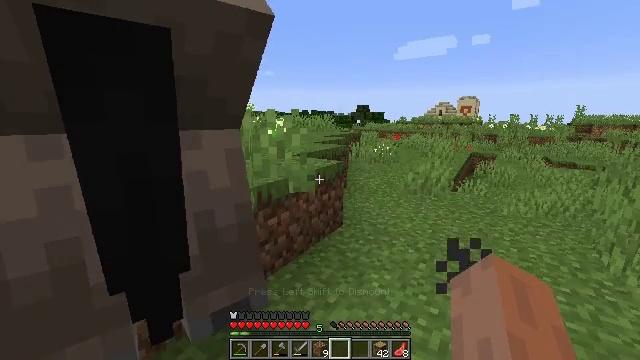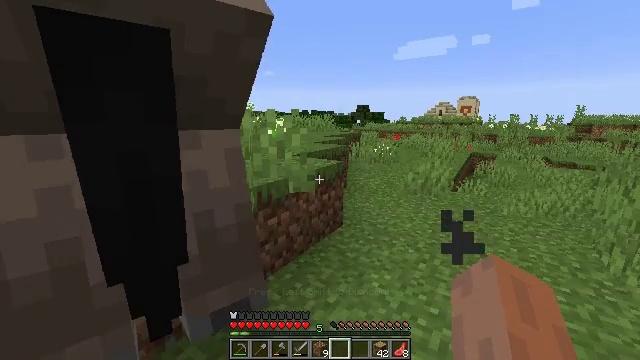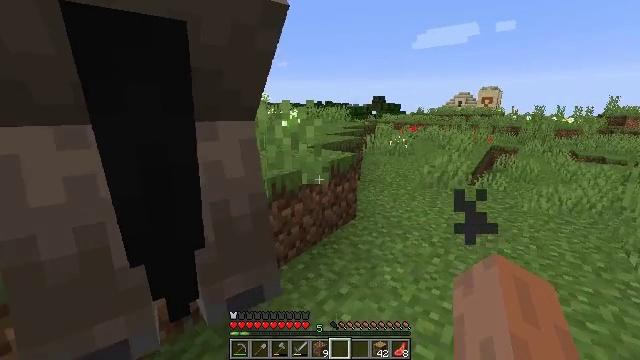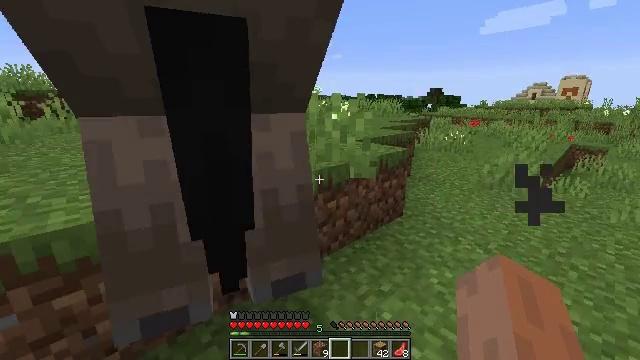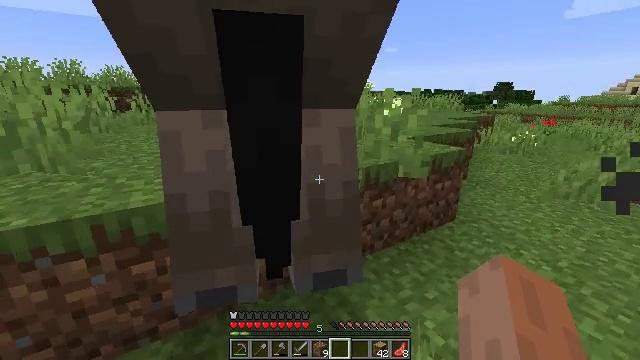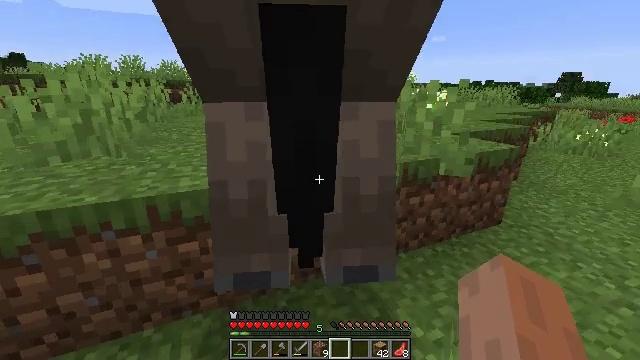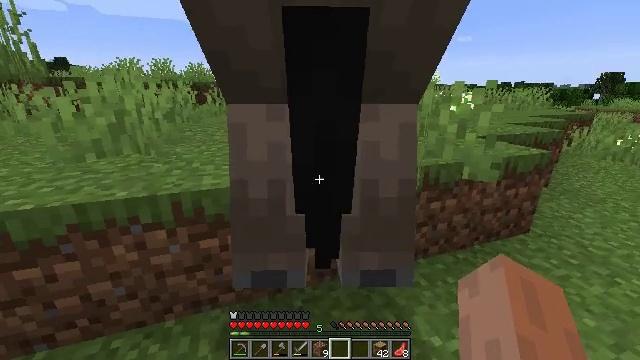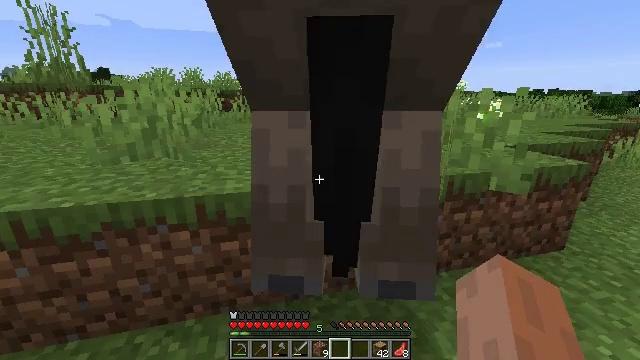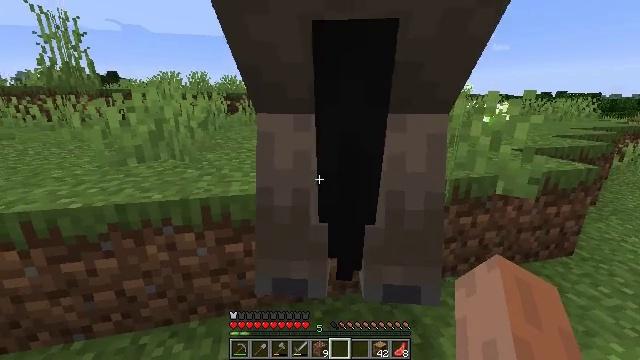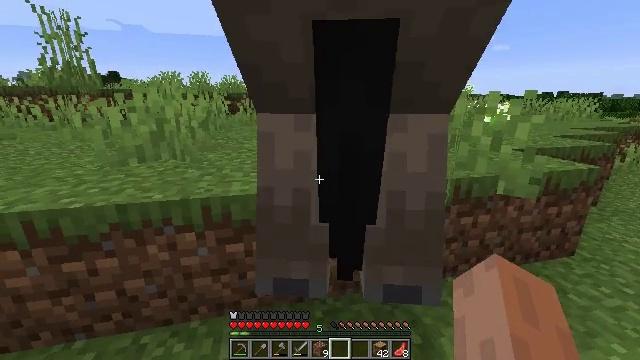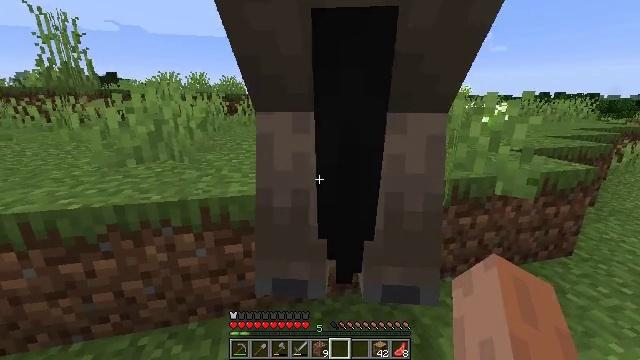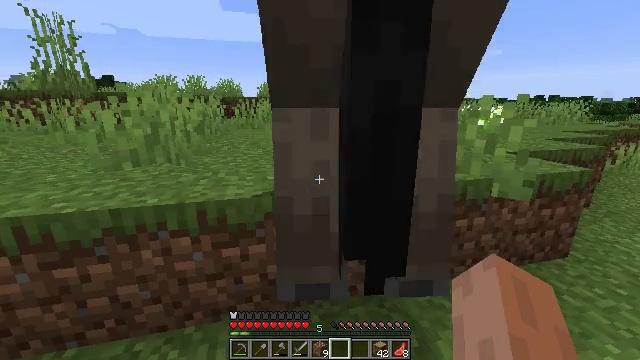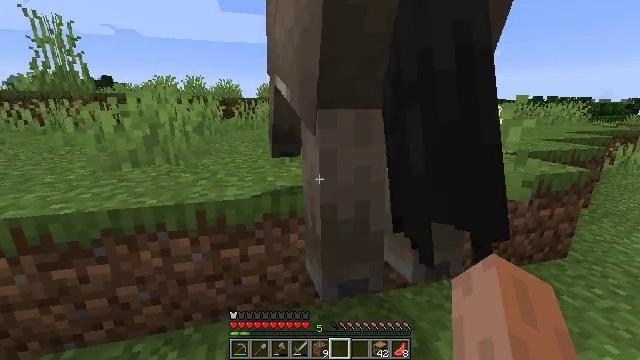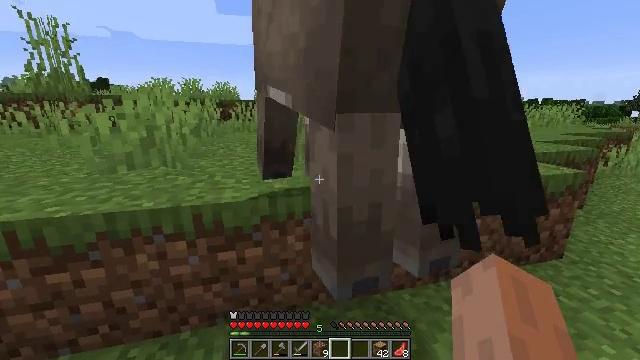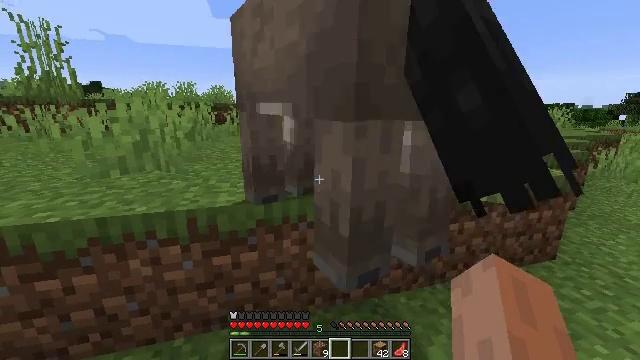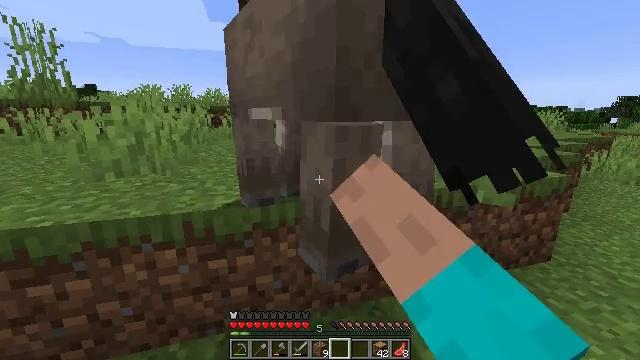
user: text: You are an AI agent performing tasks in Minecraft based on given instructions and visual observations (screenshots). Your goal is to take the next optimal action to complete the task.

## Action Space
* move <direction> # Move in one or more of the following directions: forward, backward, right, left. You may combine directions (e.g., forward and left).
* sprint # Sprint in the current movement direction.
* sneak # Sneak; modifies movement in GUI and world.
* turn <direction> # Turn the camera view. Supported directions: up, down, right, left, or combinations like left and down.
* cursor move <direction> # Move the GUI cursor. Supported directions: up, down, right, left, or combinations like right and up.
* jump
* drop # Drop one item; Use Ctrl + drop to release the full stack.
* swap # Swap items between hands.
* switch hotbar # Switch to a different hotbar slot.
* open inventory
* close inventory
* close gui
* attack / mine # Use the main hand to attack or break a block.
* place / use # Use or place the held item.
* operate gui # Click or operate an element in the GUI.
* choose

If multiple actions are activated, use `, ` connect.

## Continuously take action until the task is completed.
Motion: motion action
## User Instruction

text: Harvest coarse dirt by holding left button.
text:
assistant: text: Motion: no_op
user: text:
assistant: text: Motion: turn left and down
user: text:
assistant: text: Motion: turn left and down
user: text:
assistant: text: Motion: turn left
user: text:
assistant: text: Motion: turn left and down
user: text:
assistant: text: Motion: turn left
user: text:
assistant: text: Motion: turn left and up
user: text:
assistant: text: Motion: turn left
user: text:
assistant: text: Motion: no_op
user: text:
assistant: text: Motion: no_op
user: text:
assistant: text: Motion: no_op
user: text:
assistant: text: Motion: no_op
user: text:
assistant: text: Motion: no_op
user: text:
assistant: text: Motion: turn right, use / place
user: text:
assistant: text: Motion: use / place
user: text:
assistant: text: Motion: use / place
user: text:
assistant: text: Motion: use / place
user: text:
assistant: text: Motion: no_op
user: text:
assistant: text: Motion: no_op
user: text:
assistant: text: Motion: no_op
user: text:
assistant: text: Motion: no_op
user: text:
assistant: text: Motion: no_op
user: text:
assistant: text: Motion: no_op
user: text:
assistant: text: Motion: no_op
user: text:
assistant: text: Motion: no_op
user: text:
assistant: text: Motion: no_op
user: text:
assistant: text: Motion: no_op
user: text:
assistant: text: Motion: no_op
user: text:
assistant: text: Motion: no_op
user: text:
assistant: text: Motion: no_op